Question: I'm trying to crate a simple Mac paint application. On iOS I used UIGraphicsGetImageFromCurrentImageContext to update a UIImageView's image when touchesMoved. I'm now trying to active the same thing but on a Mac app, I want to do:
'''
myNSImageView.image = UIGraphicsGetImageFromCurrentImageContext();
'''
But that function does only exist on cocoa-touch and not within the cocoa framework, any tips on where/if I can find a similar function in Cocoa?
Thanks.
Some additional code for completeness.
'''
- (void)mouseDragged:(NSEvent *)event
{
NSInteger width = canvasView.frame.size.width;
NSInteger height = canvasView.frame.size.height;
NSGraphicsContext * graphicsContext = [NSGraphicsContext currentContext];
CGContextRef contextRef = (CGContextRef) [graphicsContext graphicsPort];
CGContextRef imageContextRef = CGBitmapContextCreate(0, width, height, 8, width*4, [NSColorSpace genericRGBColorSpace].CGColorSpace, kCGImageAlphaPremultipliedFirst);
NSPoint currentPoint = [event locationInWindow];
CGContextSetRGBStrokeColor(contextRef, 49.0/255.0, 147.0/255.0, 239.0/255.0, 1.0);
CGContextSetLineWidth(contextRef, 1.0);
CGContextBeginPath(contextRef);
CGContextMoveToPoint(contextRef, lastPoint.x, lastPoint.y);
CGContextAddLineToPoint(contextRef, currentPoint.x, currentPoint.y);
CGContextDrawPath(contextRef,kCGPathStroke);
CGImageRef imageRef = CGBitmapContextCreateImage(imageContextRef);
NSImage* image = [[NSImage alloc] initWithCGImage:imageRef size:NSMakeSize(width, height)];
canvasView.image = image;
CFRelease(imageRef);
CFRelease(imageContextRef);
lastPoint = currentPoint;
'''
}
The result I'm getting now that the painting works fine in the upper part of the view, but bot the rest. Like on this image (the red part should be the canvasView):

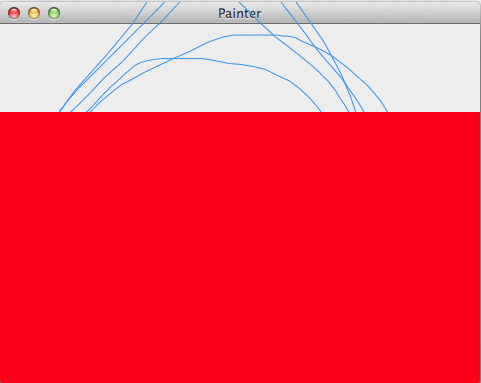
Answer: '''
NSInteger width = 1024;
NSInteger height = 768;
CGContextRef contextRef = CGBitmapContextCreate(0, width, height, 8, width*4, [NSColorSpace genericRGBColorSpace].CGColorSpace, kCGImageAlphaPremultipliedFirst);
CGContextSetRGBStrokeColor(contextRef, 49.0/255.0, 147.0/255.0, 239.0/255.0, 1.0);
CGContextFillRect(contextRef, CGRectMake(0.0f, 0.0f, width, height));
CGImageRef imageRef = CGBitmapContextCreateImage(contextRef);
NSImage* image = [[NSImage alloc] initWithCGImage:imageRef size:NSMakeSize(width, height)];
CFRelease(imageRef);
CFRelease(contextRef);
'''